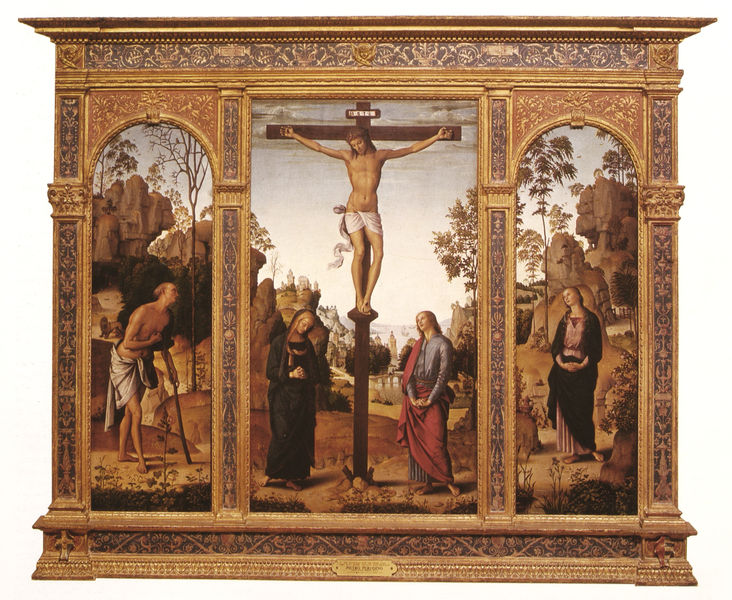
Titel: Kreuzigung
Künstler: Pietro Perugino
Standort: Washington (District of Columbia)
Institution: National Gallery of Art
Schlagwörter: baum, berg, blau, blätter, dunkel, felsen, gemälde, himmel, lendenschurz, mann, meer, schatten, weiß, wolken, baumstämme, bäume, frauen, gelb, grün, landschaft, ocker, sand, stadt, äste, blumen, braun, frau, grau, hell, holz, licht, mitte, männer, orange, schwarz, rot, tier, tuch, beige, malerei, muster, arme, johannes, rahmen, schädel, sockel, stein, steine, tod, tot, trauer, möbel, öl, baumstamm, erde, gräser, horizont, weite, zweige, brücke, kirche, boden, gold, gewänder, pflanze, pflanzen, rechts, renaissance, rosa, wald, stock, turm, beine, relief, bogen, italien, berge, fels, gebirge, rundbogen, inschrift, ornamente, verzierung, stuck, nagel, nägel, foto, bögen, messing, lendentuch, kreuz, religion, links, beschriftung, beten, gebet, altar, fries, sims, farbfoto, christus, grab, jesus, jesus christus, kreuzigung, mittelalter, bettler, heiliger, lokalfarben, löwe, blattlos, heilige, umbra, ornamentik, maria, magdalena, beweinung, jesu, maria magdalena, szenen, tempera, sakral, altarbild, josef, tryptichon, arabeske, schreinwerk, gekreuzigter, golgotha, triptychon, holzkreuz, triptichon, cristus, inri, tafelmalerei, simon, biblische szenen, chtistus, magdalene, hyronimus, lahmer, perlensims, schildchen, tripticon, kreuzigungkruzifix, kruzifiks